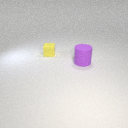
small yellow rubber cube to the left of large purple rubber cylinder